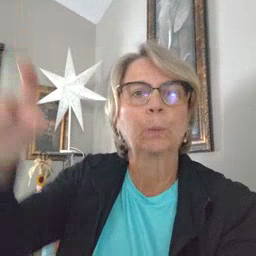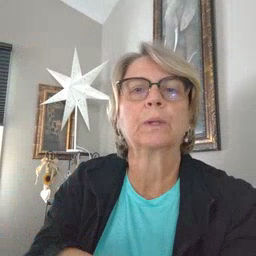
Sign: moon